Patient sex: F
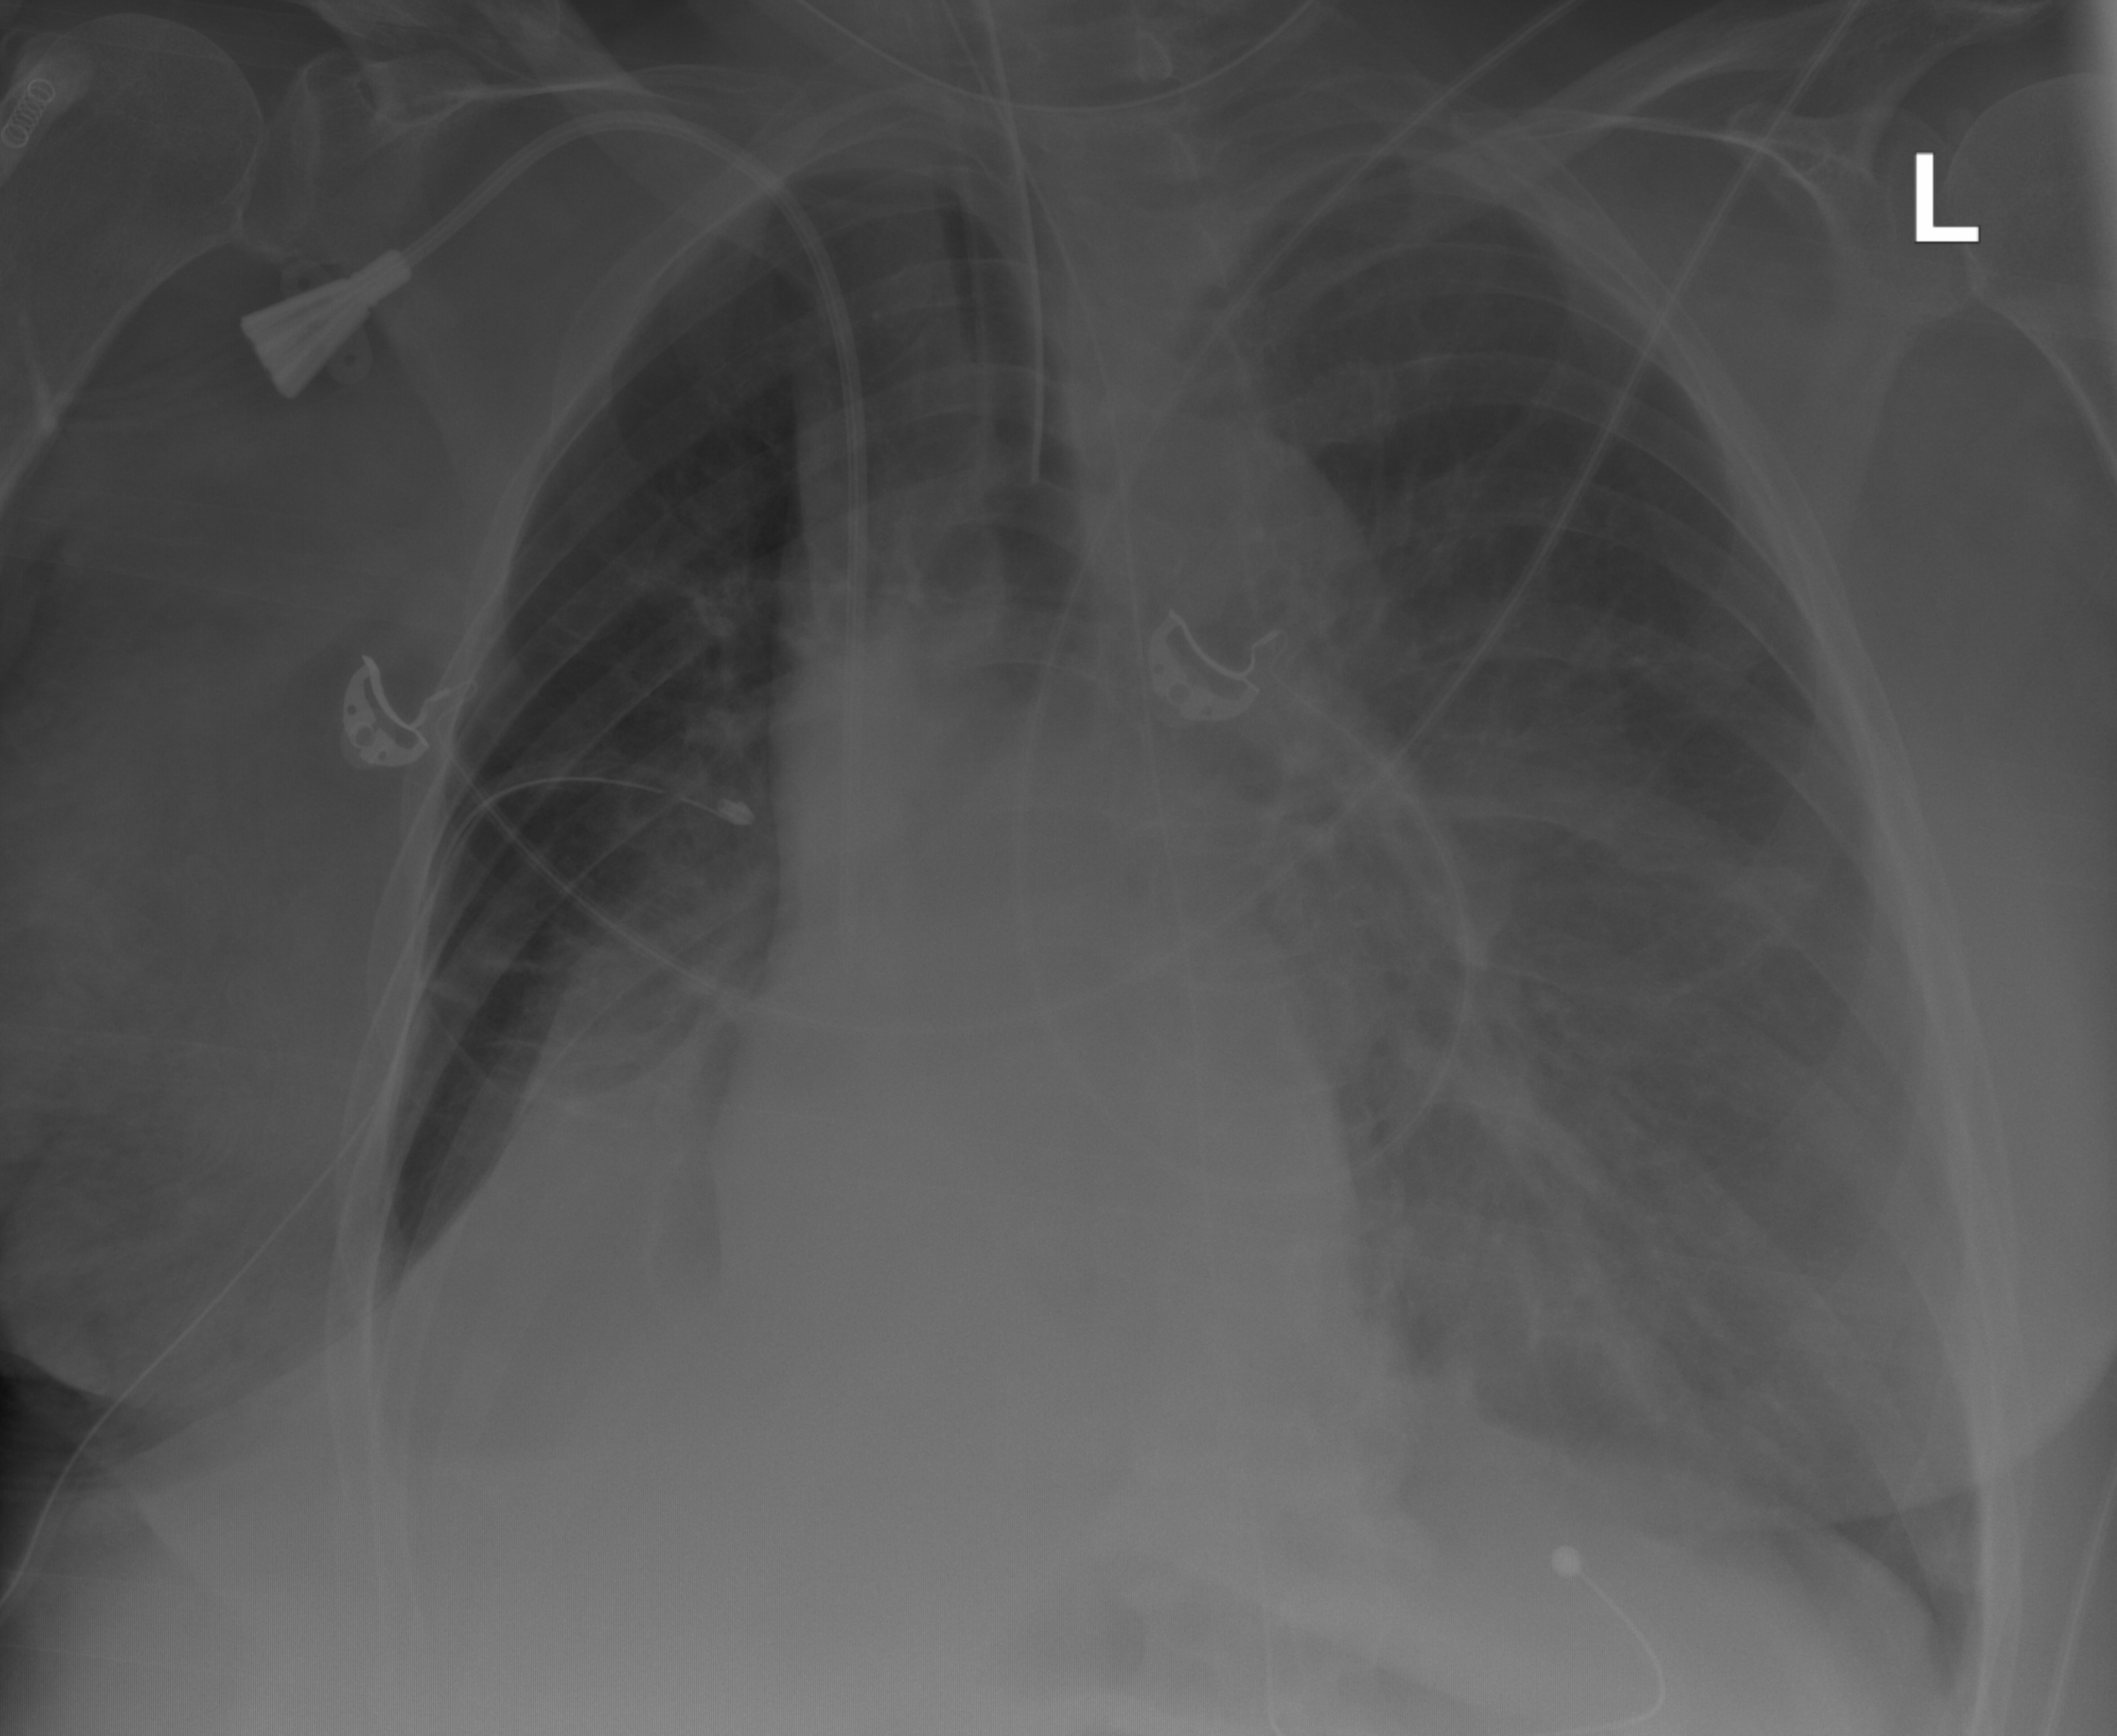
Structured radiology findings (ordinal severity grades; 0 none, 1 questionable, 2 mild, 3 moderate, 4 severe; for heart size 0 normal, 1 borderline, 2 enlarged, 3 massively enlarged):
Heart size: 0
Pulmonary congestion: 0
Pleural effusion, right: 2
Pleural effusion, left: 2
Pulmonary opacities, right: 2
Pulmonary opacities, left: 2
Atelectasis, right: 3
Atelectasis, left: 3